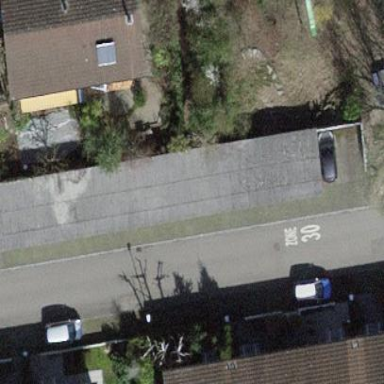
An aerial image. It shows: Carport structure.